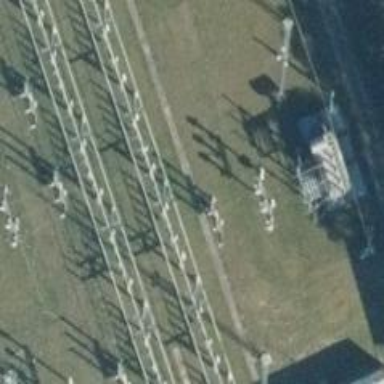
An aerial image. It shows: Power line with three cables configured as busbar.